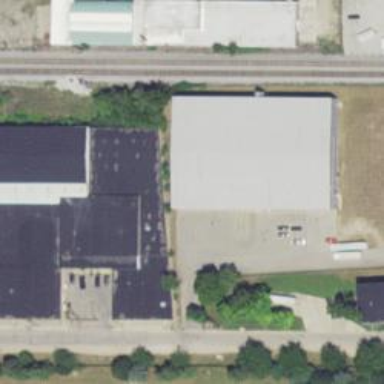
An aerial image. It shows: Recycling center located within building.